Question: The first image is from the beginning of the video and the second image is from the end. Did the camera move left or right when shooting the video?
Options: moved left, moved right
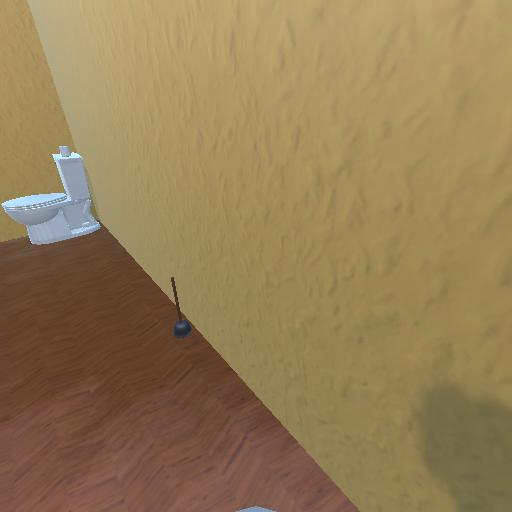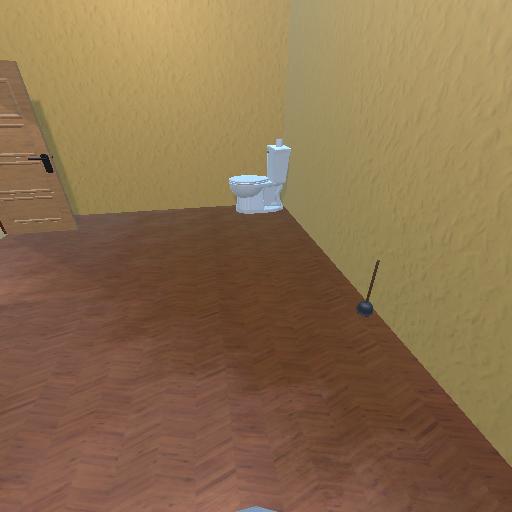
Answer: moved left